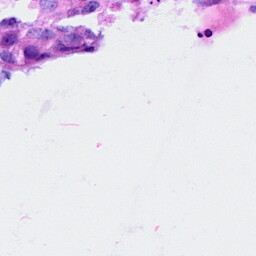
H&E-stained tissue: Breast